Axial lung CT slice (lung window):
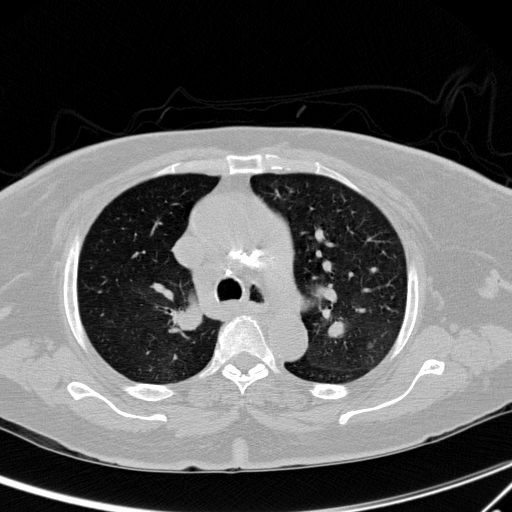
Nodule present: yes
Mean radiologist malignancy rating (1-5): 2.5